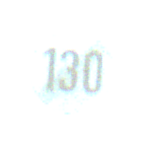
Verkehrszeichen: EndeGeschwindigkeit130
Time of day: SunriseSunset
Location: Outdoor (RoadRail)
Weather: PartlyCloudy
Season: NotSpecified
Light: Natural